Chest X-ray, AP view. Patient: 53 years old, sex M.
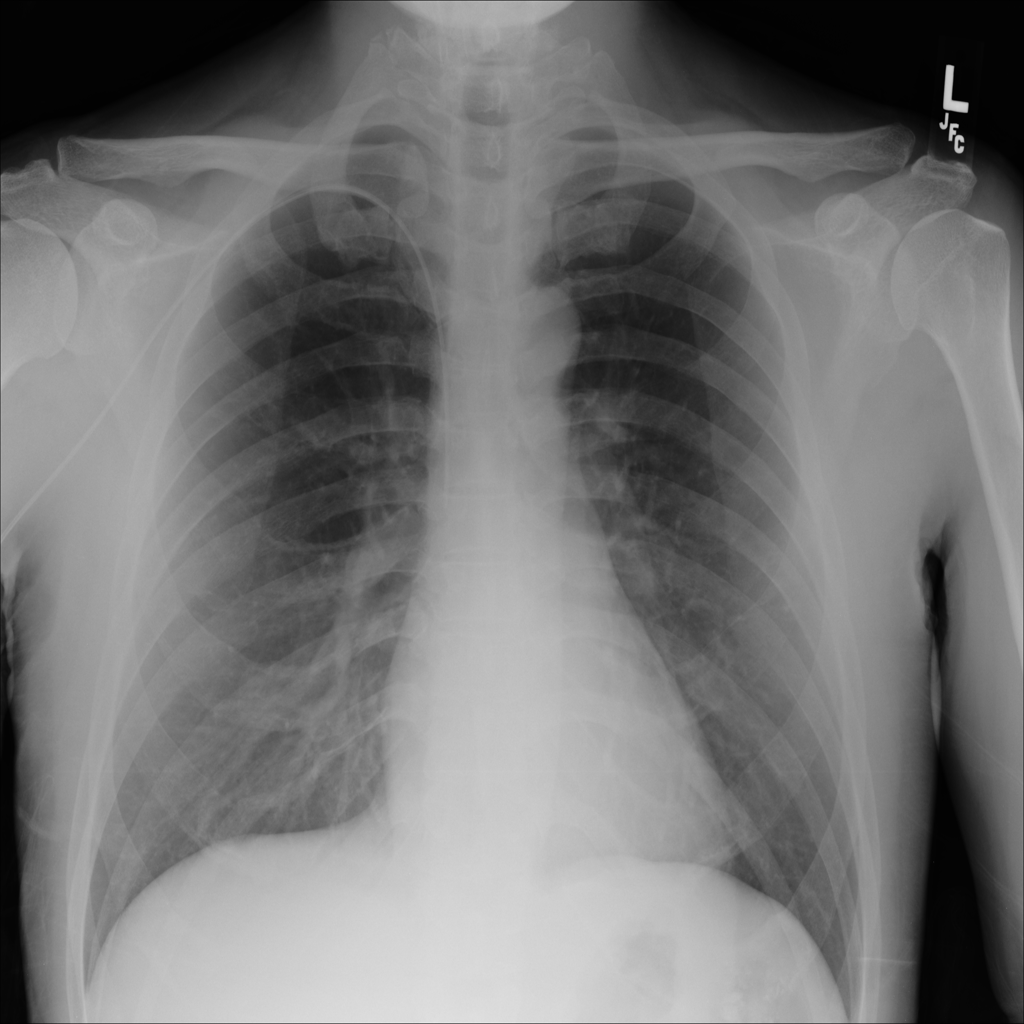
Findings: No Finding